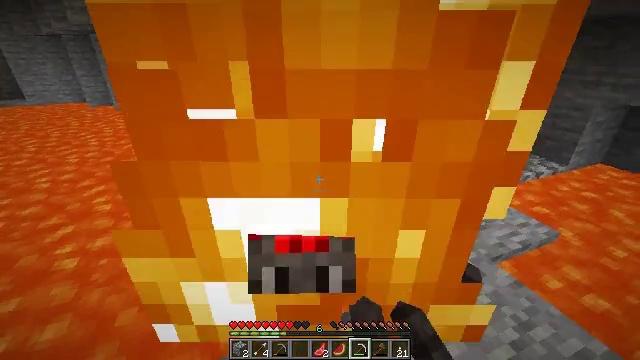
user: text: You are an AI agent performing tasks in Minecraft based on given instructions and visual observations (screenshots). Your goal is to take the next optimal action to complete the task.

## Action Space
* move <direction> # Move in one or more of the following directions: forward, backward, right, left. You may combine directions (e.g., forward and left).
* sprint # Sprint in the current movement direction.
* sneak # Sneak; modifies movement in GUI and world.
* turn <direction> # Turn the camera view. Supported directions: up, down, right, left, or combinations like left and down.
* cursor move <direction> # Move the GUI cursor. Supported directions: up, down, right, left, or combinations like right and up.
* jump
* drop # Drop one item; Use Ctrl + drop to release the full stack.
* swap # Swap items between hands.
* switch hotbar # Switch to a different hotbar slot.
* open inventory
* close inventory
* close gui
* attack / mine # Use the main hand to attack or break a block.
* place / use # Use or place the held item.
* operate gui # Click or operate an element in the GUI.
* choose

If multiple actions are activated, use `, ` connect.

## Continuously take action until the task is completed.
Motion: motion action
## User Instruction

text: Kill mobs.
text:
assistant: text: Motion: attack / mine